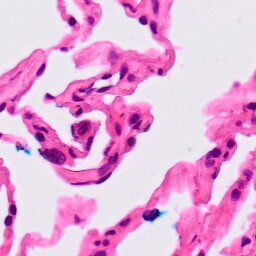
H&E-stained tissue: Lung